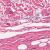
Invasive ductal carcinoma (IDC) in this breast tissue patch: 0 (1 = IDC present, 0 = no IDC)